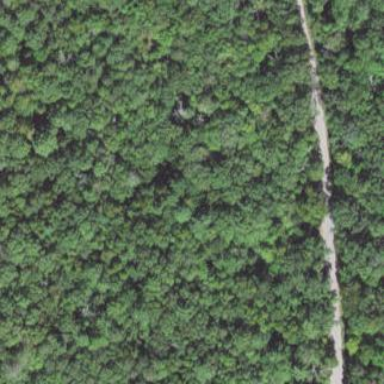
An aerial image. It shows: Woodland consisting mainly of needle-leaved trees.